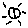
Label: sun